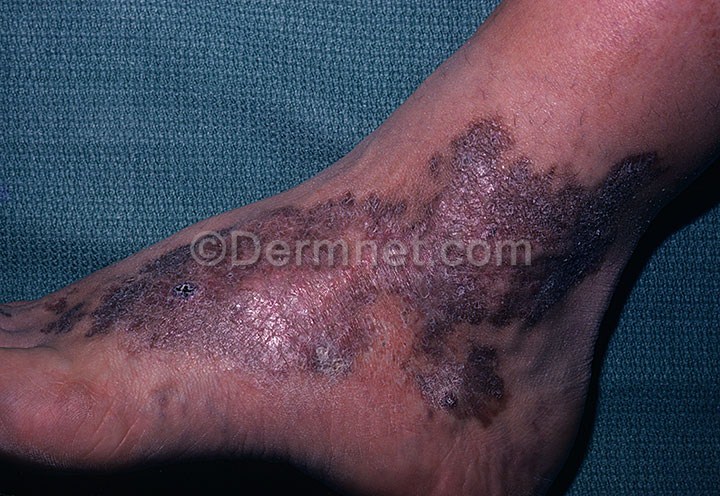
Disease: Vascular Tumors